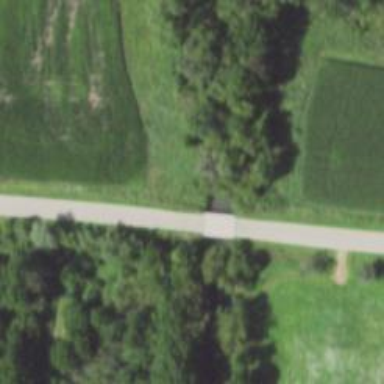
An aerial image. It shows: Residential road with bridge.